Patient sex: M
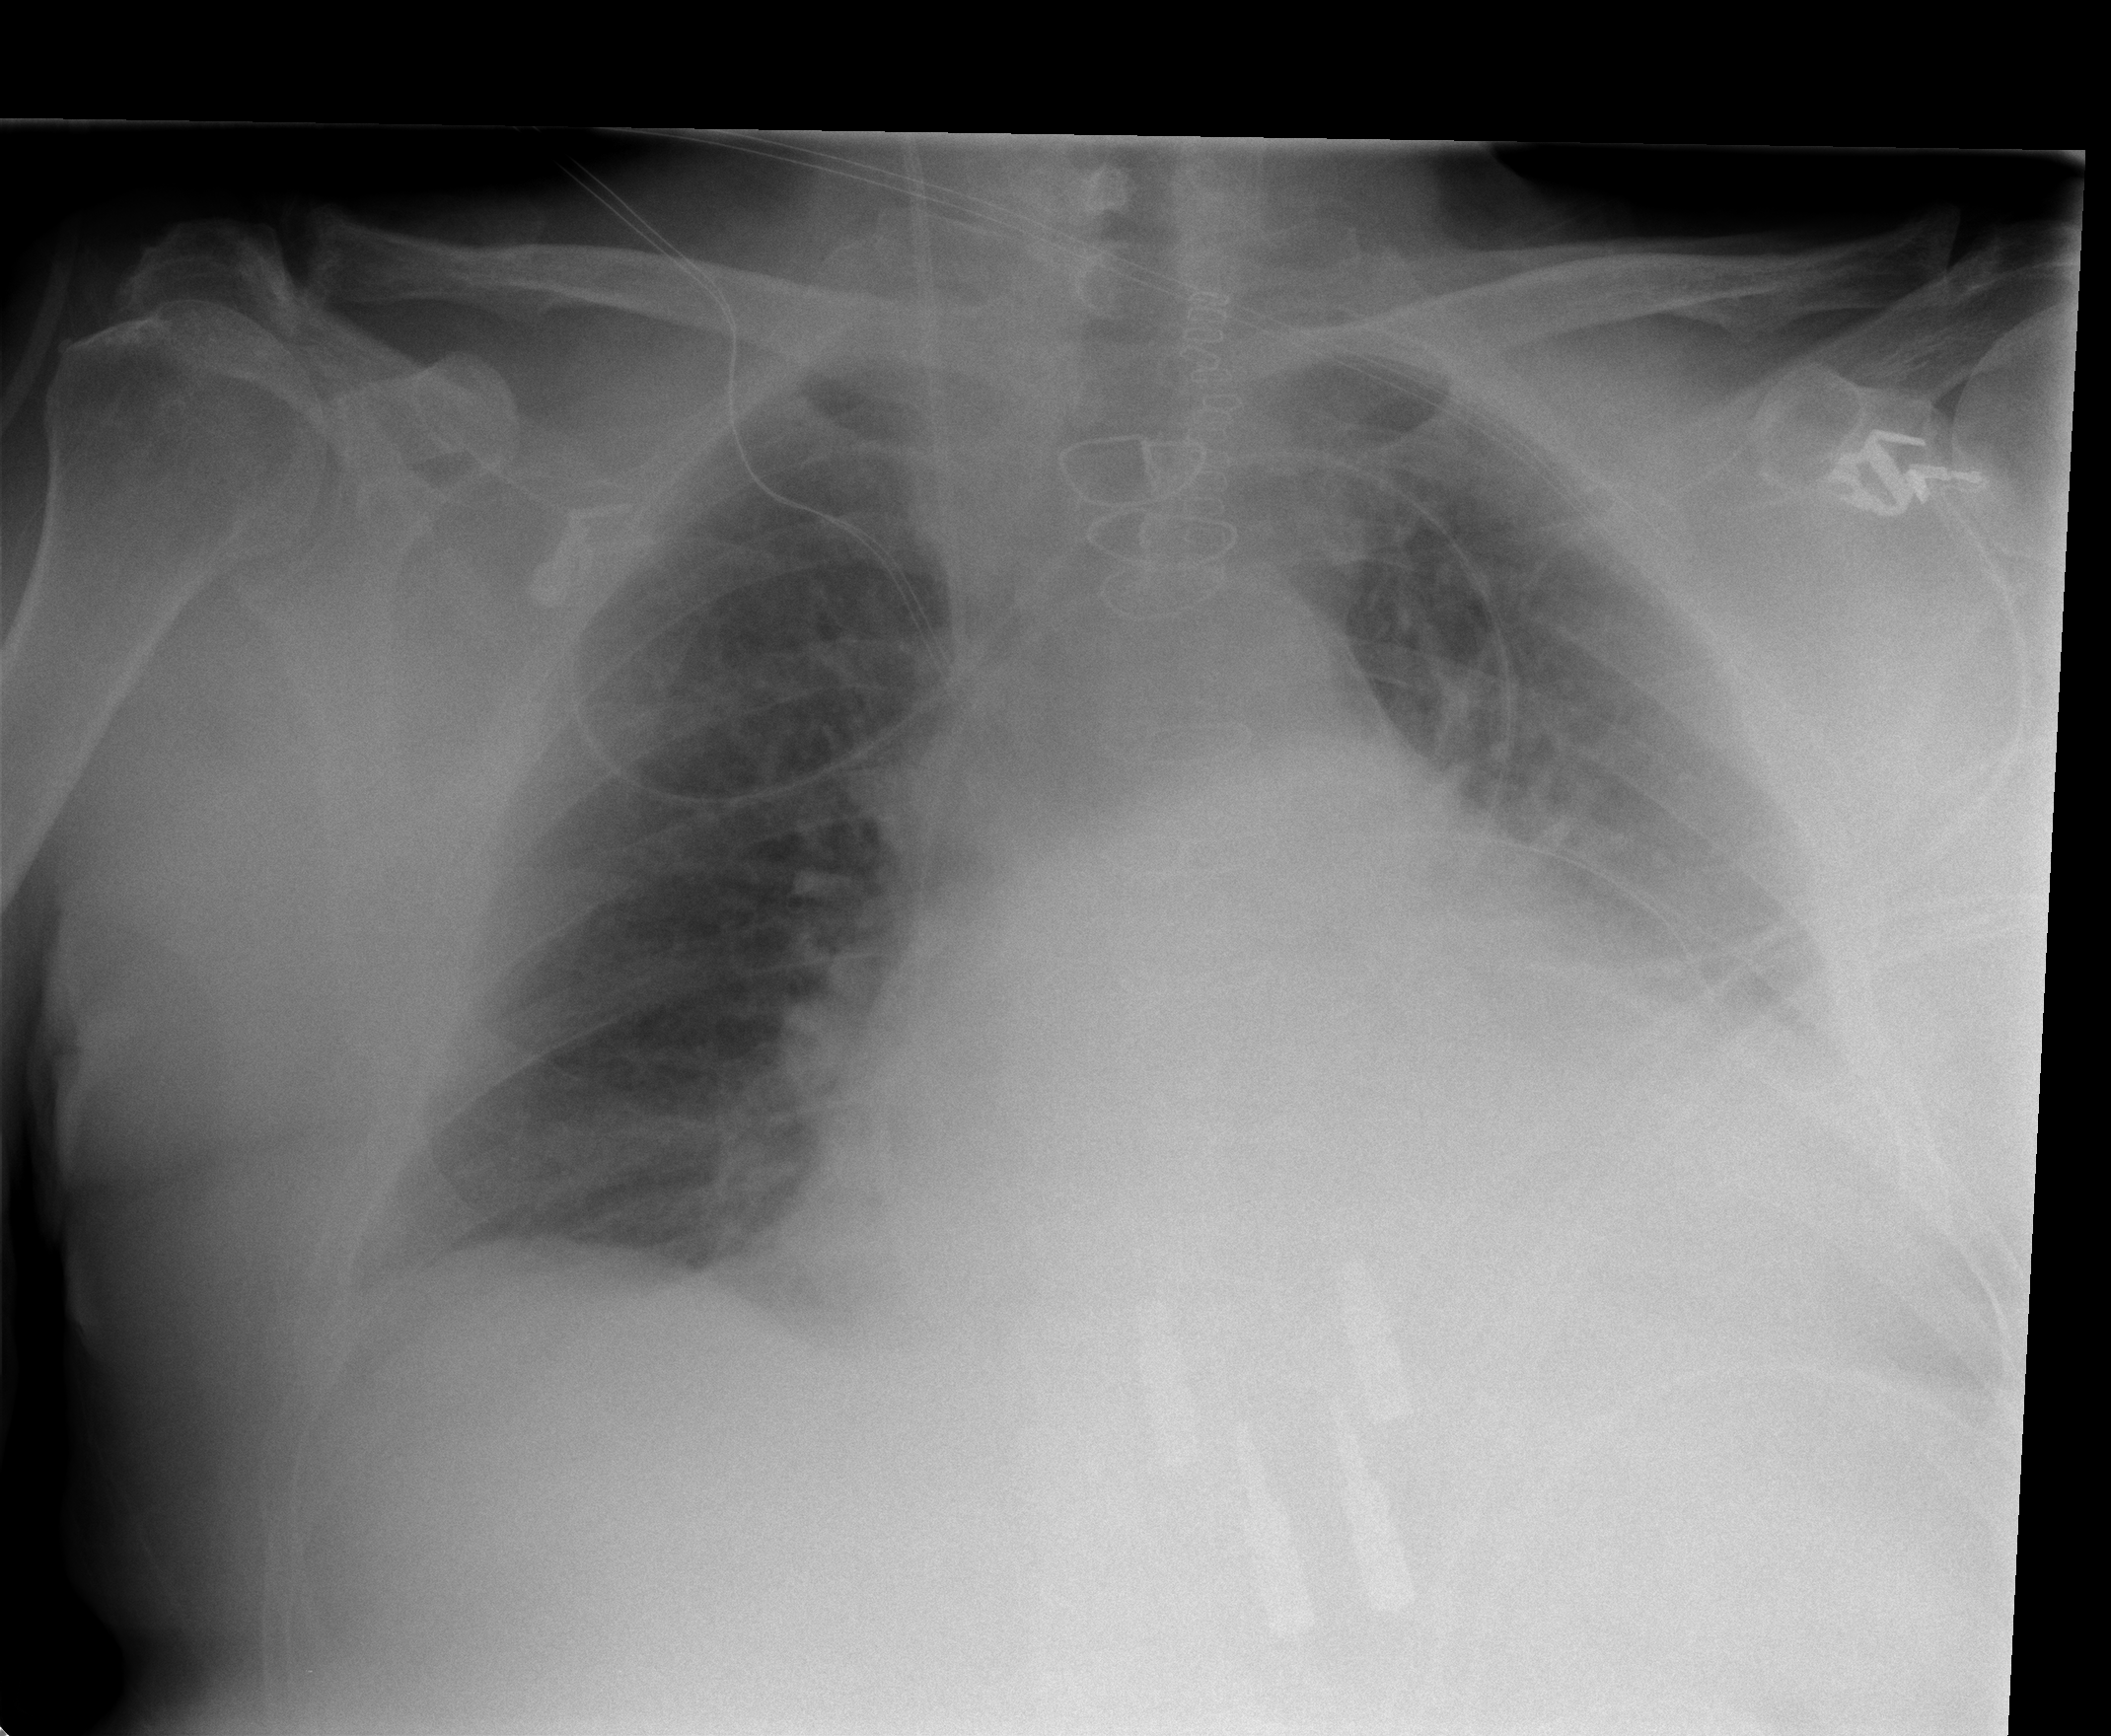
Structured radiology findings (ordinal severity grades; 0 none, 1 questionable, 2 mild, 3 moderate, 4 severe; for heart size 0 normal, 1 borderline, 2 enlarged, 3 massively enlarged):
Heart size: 2
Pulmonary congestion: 2
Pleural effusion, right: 0
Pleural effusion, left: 2
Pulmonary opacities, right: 0
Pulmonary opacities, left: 0
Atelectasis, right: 0
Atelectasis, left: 2